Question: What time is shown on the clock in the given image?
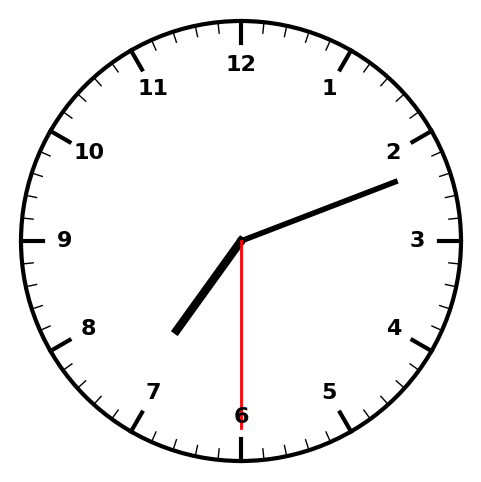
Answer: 07:11:30